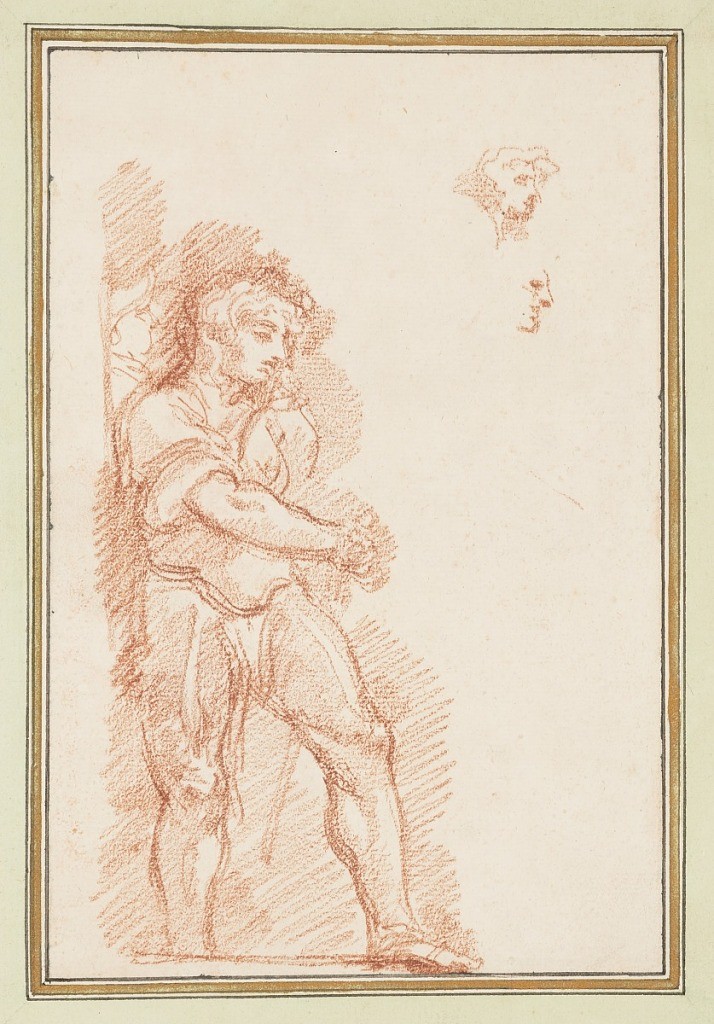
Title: Soldier in antique dress with profile studies
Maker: Jean-Robert Ango, French, active in Rome 1759 –1770, d. 1773
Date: ca. 1759–70
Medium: Red chalk on paper
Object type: Drawing
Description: Soldier in antique dress, with two profile studies at upper right.